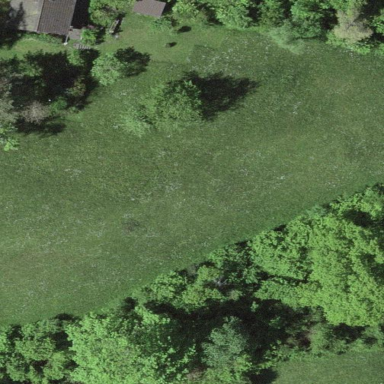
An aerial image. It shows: Beautiful woodland area.